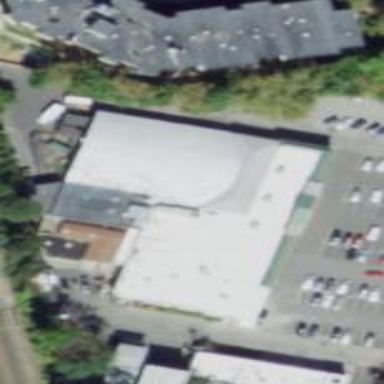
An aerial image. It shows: Supermarket building with pharmacy inside.